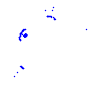
Particle: kaon